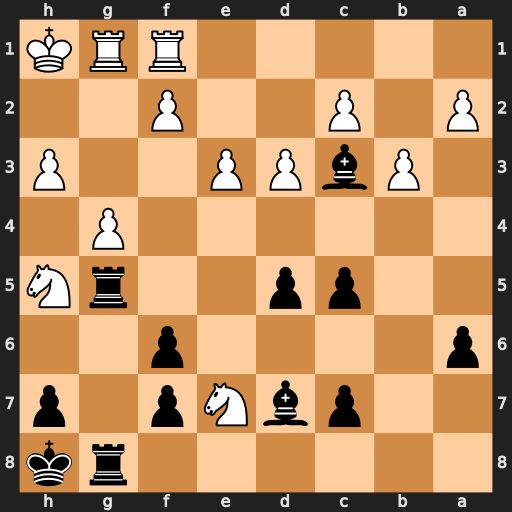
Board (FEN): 6rk/2pbNp1p/p4p2/2pp2rN/6P1/1PbPP2P/P1P2P2/5RRK
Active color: b
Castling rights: -
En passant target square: -
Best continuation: Re8 Nxd5 Rxd5